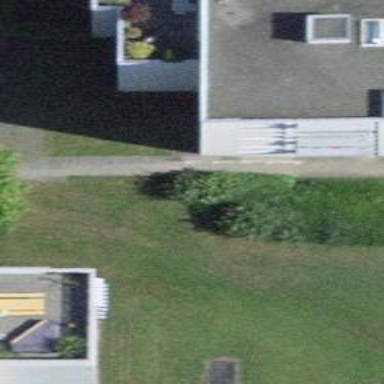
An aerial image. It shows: Steps with asphalt surface and ramp.